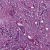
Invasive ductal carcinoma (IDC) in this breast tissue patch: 1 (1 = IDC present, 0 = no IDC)